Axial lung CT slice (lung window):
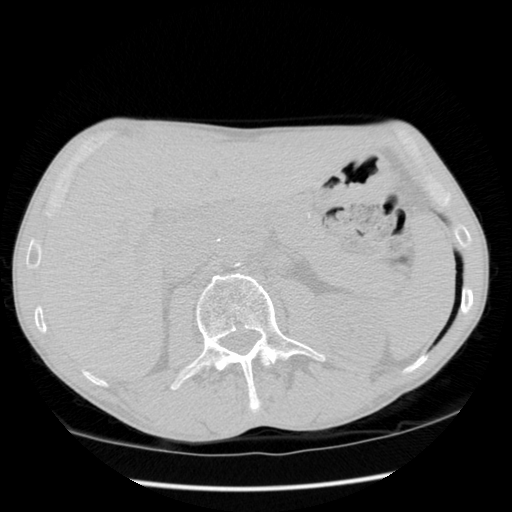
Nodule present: no